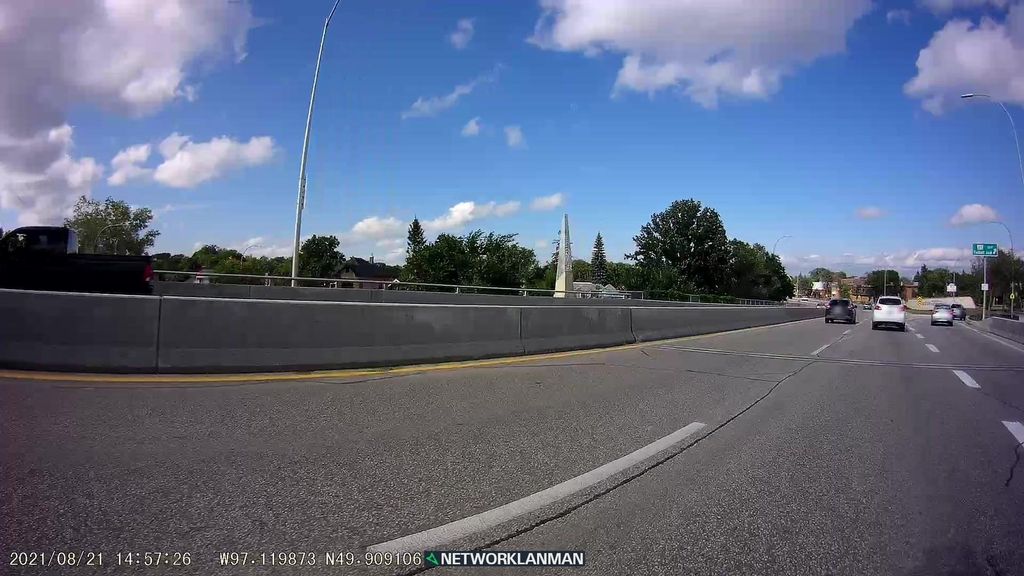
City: winnipeg